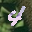
Label: 4